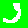
Digit: 3